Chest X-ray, PA view. Patient: 56 years old, sex M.
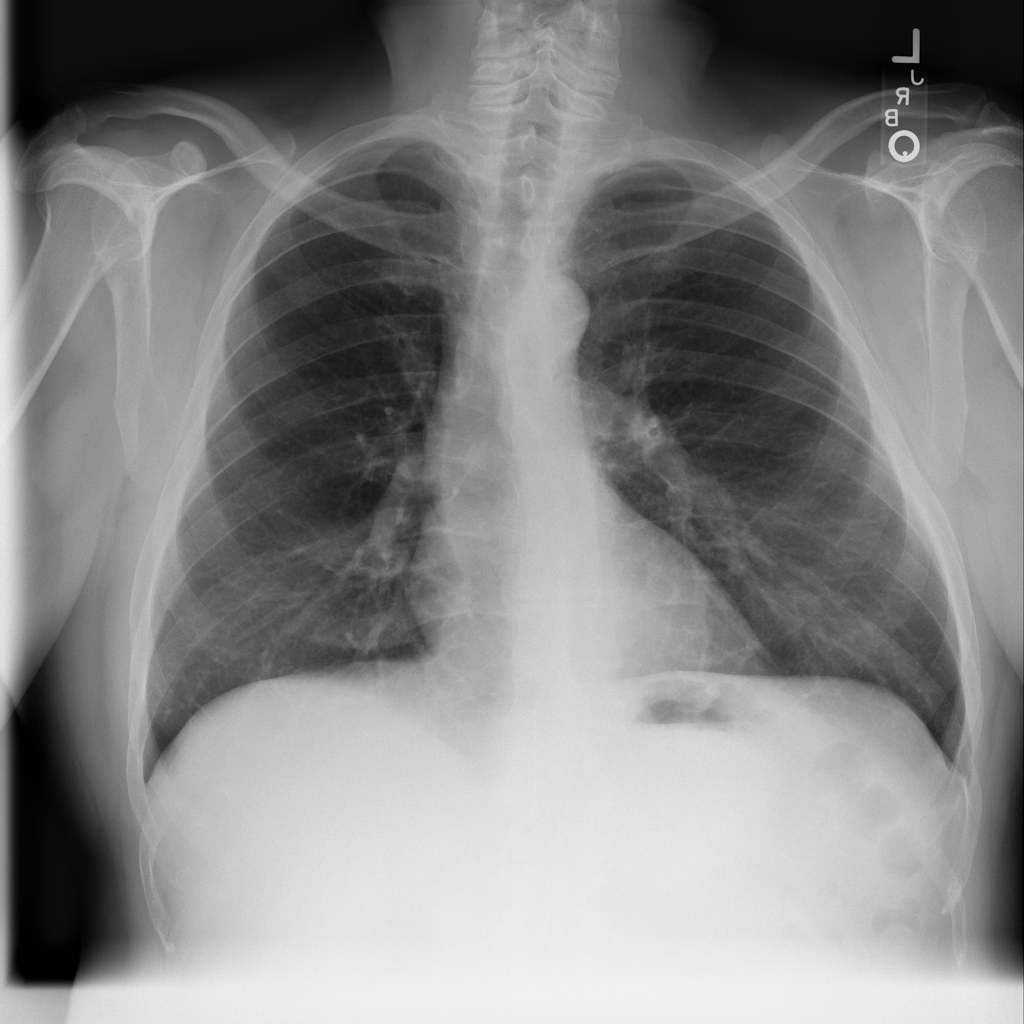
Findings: Emphysema